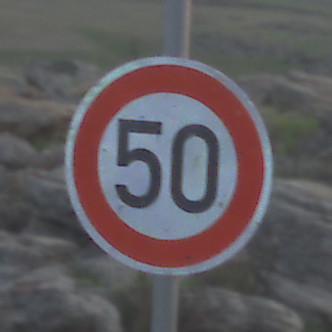
Verkehrszeichen: Geschwindigkeit50
Umgebung: Outdoor, Nature
Tageszeit: SunriseSunset
Wetter: PartlyCloudy
Licht: Natural
Jahreszeit: NotSpecified
Kontrast: LowContrast